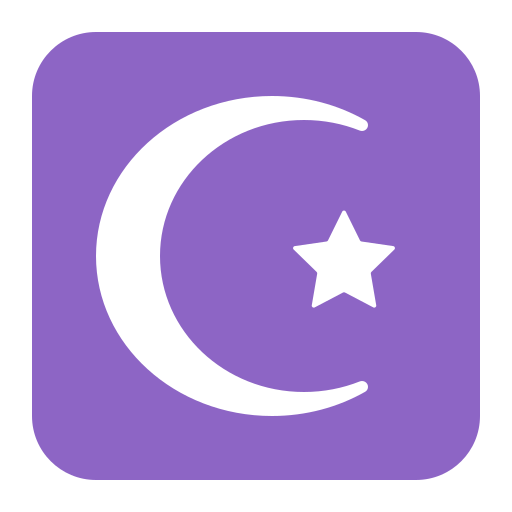
star and crescent flat